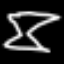
Label: hourglass